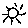
Label: sun